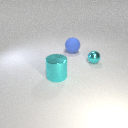
large blue rubber sphere behind small cyan metal sphere